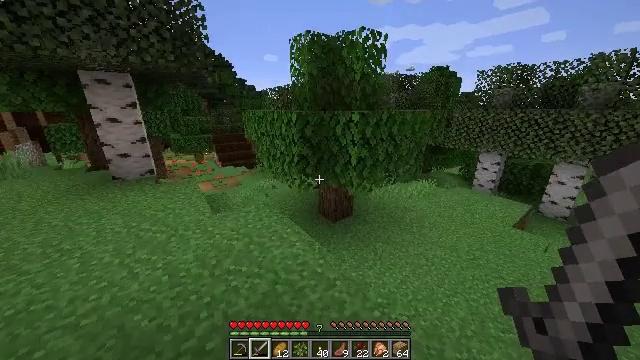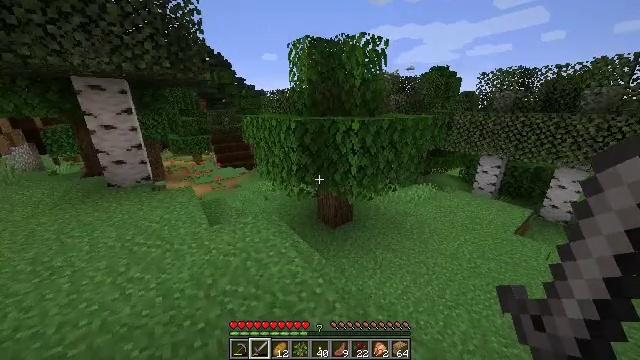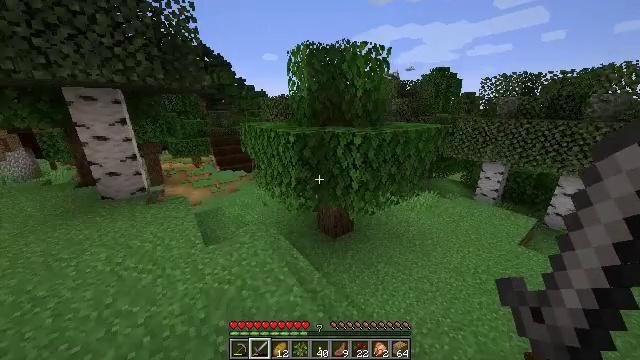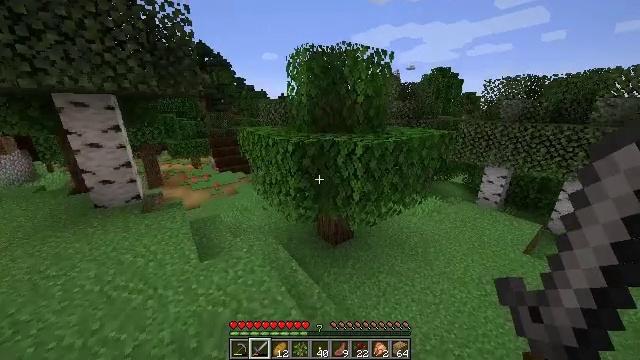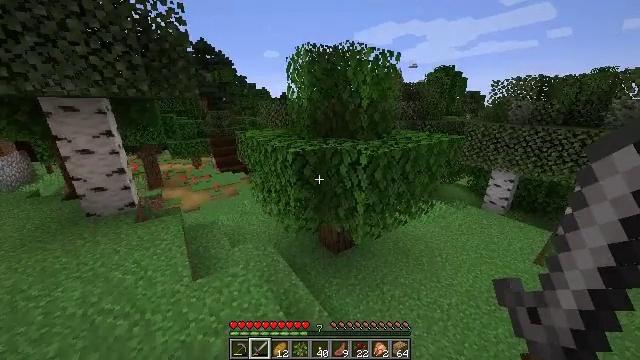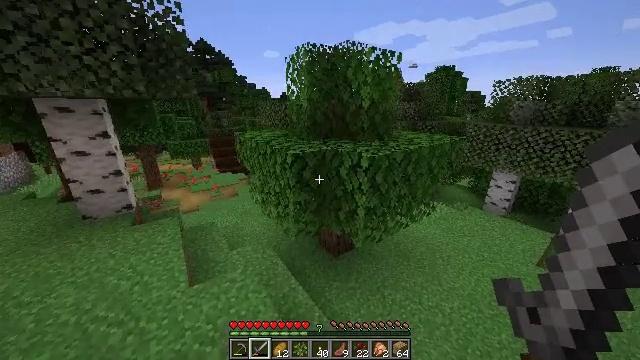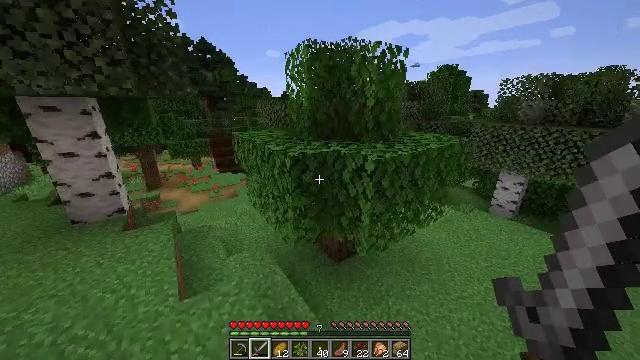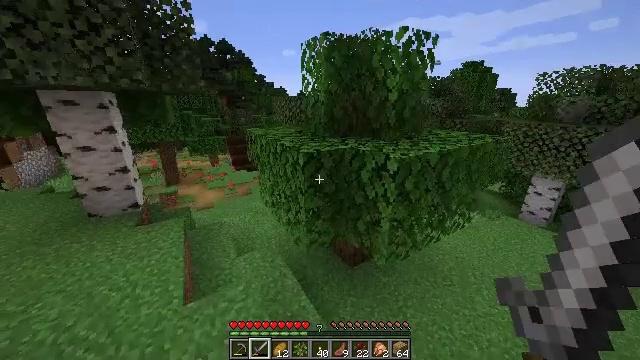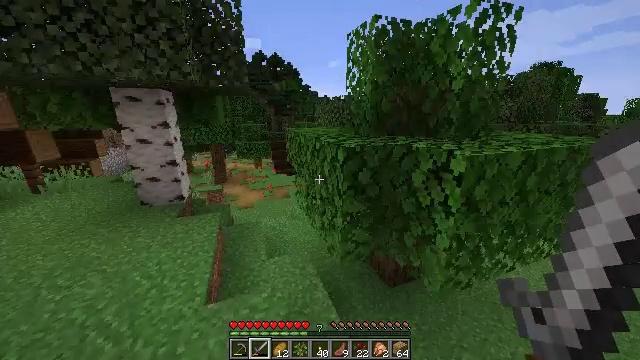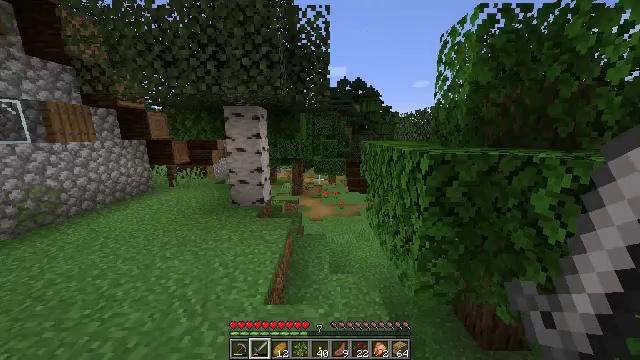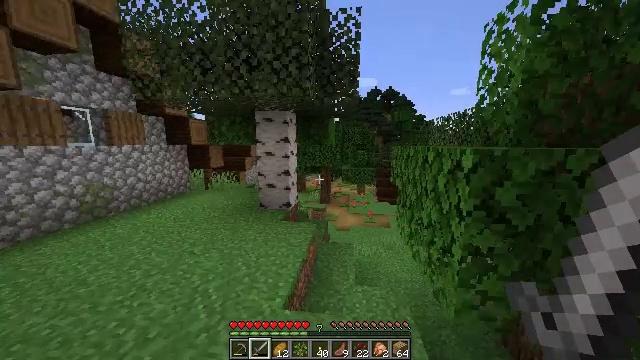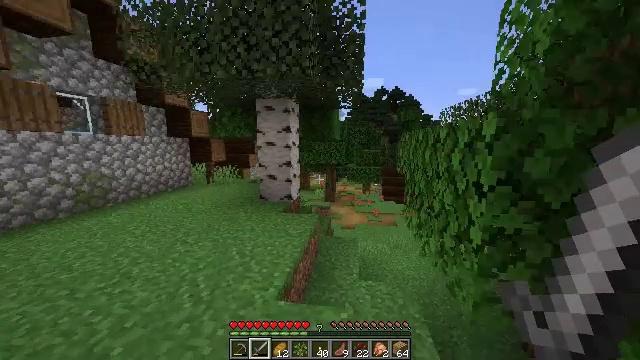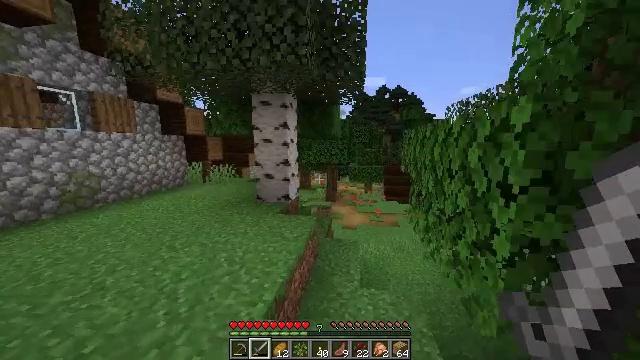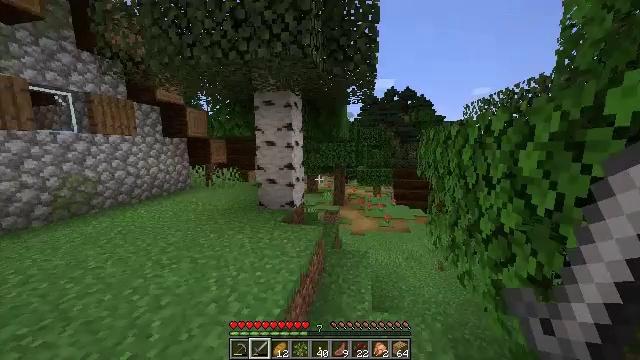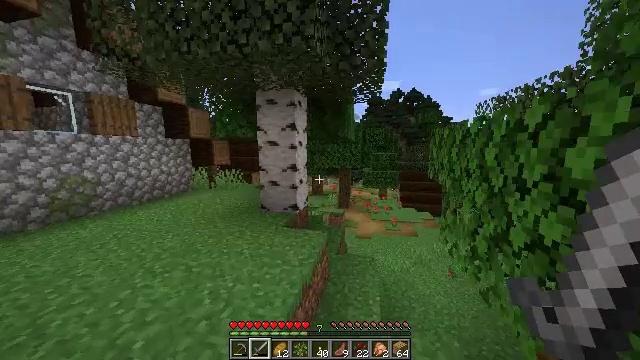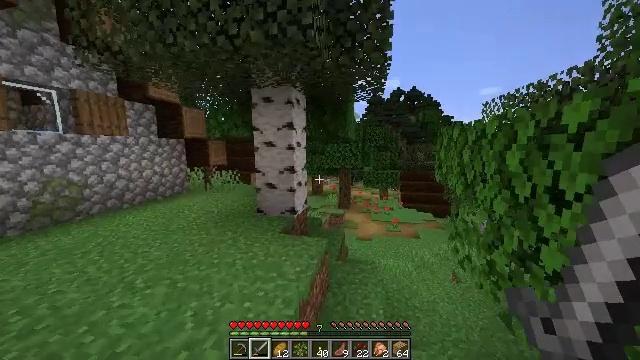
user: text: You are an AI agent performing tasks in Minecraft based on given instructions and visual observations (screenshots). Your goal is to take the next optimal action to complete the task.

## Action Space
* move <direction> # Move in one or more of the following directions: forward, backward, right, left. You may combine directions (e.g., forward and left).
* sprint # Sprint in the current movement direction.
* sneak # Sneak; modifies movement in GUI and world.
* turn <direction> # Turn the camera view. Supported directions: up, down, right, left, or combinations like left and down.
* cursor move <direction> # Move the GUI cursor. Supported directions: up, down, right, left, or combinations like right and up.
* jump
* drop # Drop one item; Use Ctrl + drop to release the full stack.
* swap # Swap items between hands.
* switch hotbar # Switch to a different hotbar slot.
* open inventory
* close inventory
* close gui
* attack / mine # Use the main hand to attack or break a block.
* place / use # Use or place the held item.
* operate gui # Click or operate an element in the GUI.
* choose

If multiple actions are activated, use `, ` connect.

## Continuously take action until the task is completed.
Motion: motion action
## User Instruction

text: Break oak leaves from the trees.
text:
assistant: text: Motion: move forward, sprint, jump
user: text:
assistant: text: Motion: move forward, sprint, jump
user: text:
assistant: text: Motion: move forward, sprint, jump
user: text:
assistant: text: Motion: move forward, sprint, jump
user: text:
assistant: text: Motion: move forward, sprint
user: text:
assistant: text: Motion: move forward and move left, sprint
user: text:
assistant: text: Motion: move forward and move left, sprint, turn left
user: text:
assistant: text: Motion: move forward and move left, sprint, turn left and up
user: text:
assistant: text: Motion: move forward and move left, sprint, turn left and up
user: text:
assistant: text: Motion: move forward and move left, sprint, turn left and up
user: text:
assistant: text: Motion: move forward and move left, sprint, turn left
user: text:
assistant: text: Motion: move forward, sprint
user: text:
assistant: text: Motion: move forward, sprint, turn left
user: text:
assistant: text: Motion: move forward, sprint, turn left
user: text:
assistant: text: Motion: move forward, sprint
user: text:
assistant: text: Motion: move forward, sprint
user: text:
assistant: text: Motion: move forward, sprint
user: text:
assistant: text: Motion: move forward and move right, sprint
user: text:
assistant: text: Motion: move forward and move right, sprint, turn left
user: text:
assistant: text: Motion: move forward and move right, sprint, turn left
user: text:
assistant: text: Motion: move forward and move right, sprint, turn left and up
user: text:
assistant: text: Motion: move forward and move right, sprint, turn left and up
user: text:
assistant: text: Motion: move forward and move right, sprint, turn left and up
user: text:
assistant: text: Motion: move forward and move right, sprint
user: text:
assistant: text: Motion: move forward and move right, sprint, turn right and down
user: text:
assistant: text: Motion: move forward and move right, sprint, turn right and down
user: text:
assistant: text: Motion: move forward and move right, sprint, turn right and down
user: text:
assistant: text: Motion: move forward and move right, sprint, turn right
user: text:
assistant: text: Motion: move forward, sprint
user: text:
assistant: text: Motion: move forward, sprint